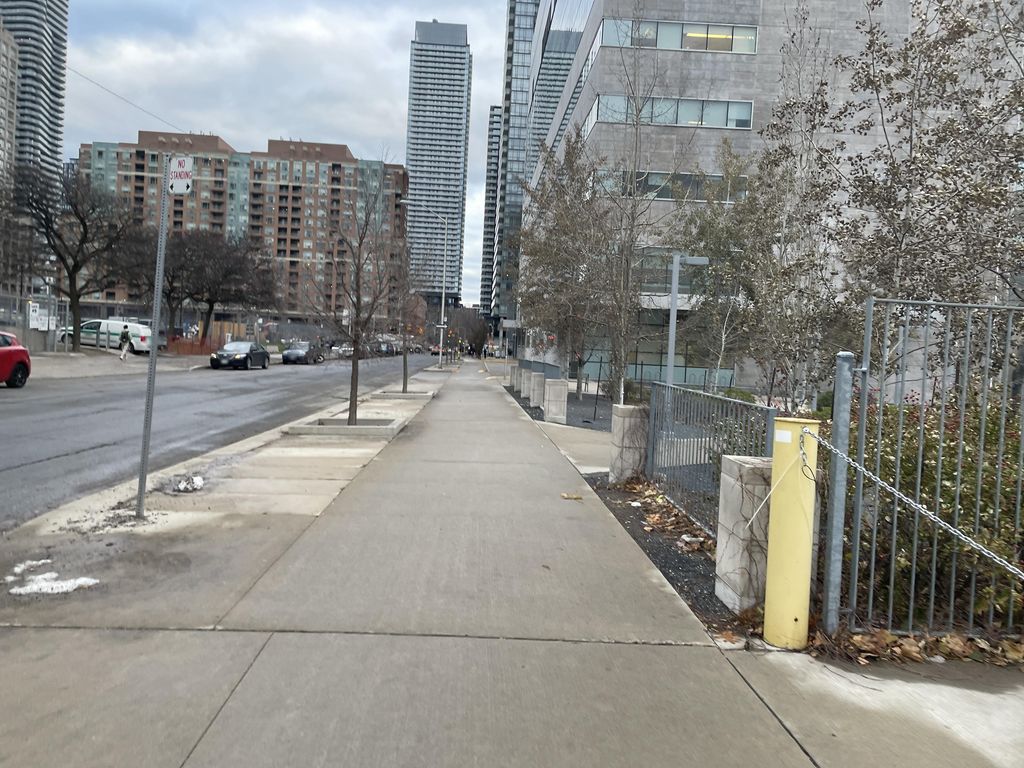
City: toronto